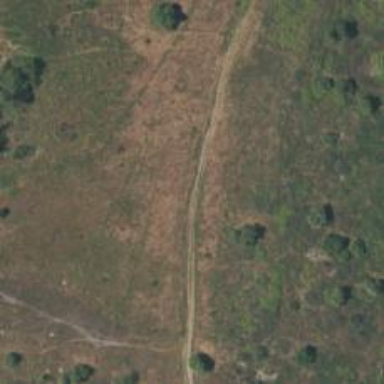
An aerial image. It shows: Bridleway.